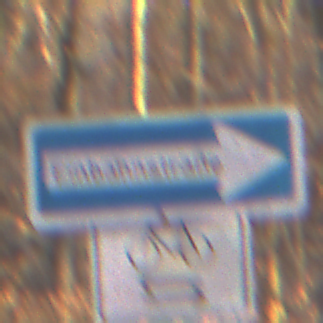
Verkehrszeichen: EinbahnstrasseRechtsweisend
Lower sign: RichtungsangabeDurchPfeile9
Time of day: SunriseSunset
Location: Outdoor (Nature)
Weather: Clear
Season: Autumn
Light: Natural